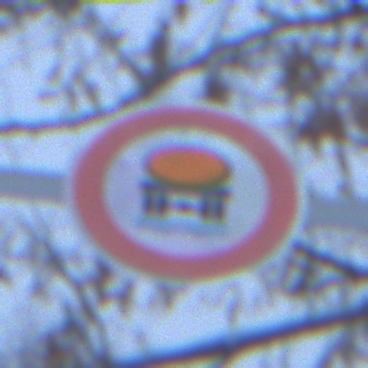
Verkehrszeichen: VerbotFahrzeugeWassergefaehrdenderLadung
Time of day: Midday
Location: Outdoor (Nature)
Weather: Overcast
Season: Winter
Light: Natural